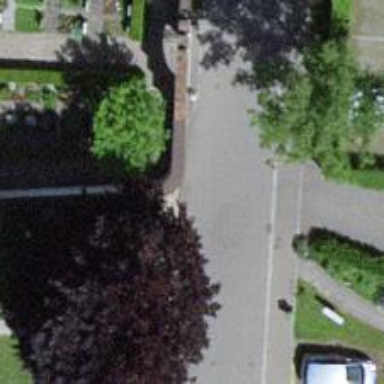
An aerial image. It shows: Bump for traffic calming.